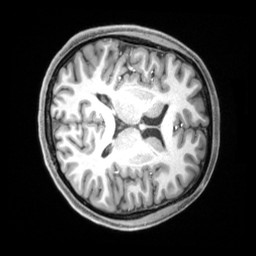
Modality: T1w
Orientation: axial
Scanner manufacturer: siemens
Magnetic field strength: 3 T
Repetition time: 2.5 s
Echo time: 0.00218 s